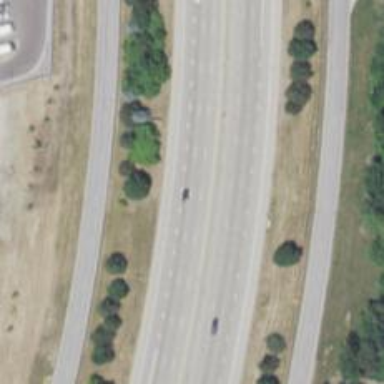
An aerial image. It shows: Motorway.